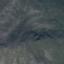
Land use / land cover class: HerbaceousVegetation